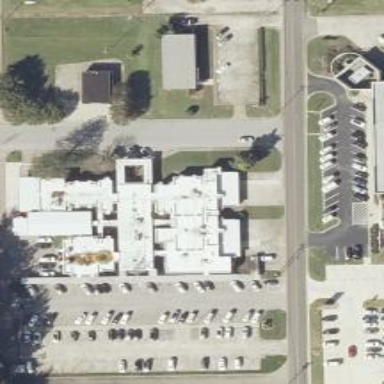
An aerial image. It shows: Clinic.